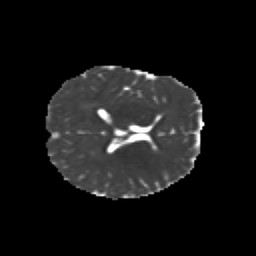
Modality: MD
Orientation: axial
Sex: male
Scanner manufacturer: siemens
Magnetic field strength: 3 T
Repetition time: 5 s
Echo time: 0.071 s